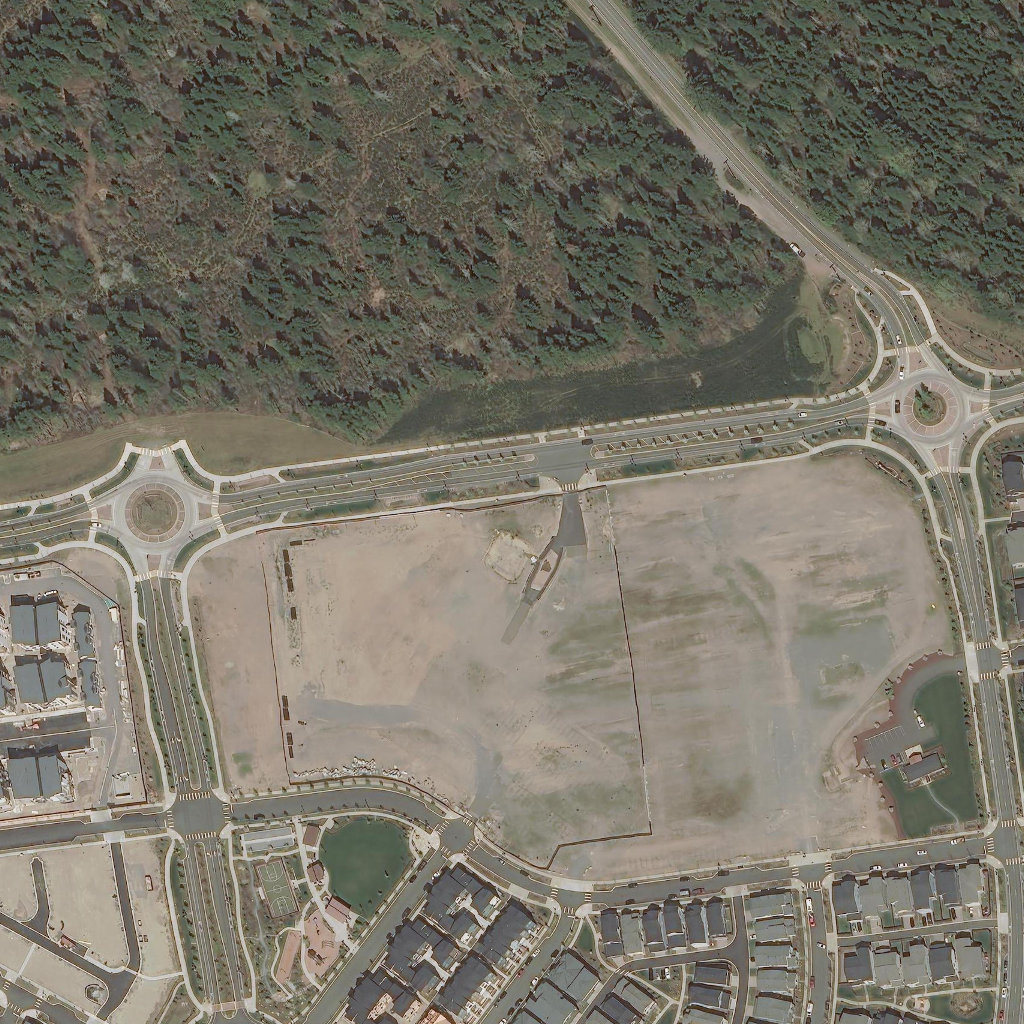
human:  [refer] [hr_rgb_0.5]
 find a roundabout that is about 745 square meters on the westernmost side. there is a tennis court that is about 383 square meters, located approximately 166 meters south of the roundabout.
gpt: <box>[[11, 46, 19, 54, 0]]</box>

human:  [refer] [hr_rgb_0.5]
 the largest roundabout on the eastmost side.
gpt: <box>[[86, 35, 95, 44, 0]]</box>